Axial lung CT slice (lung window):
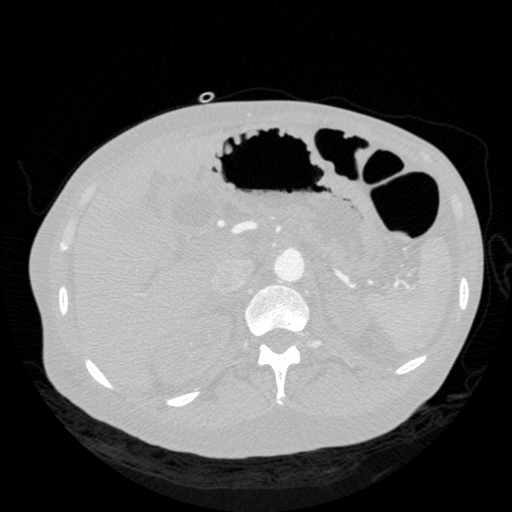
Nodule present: no